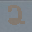
Label: 2